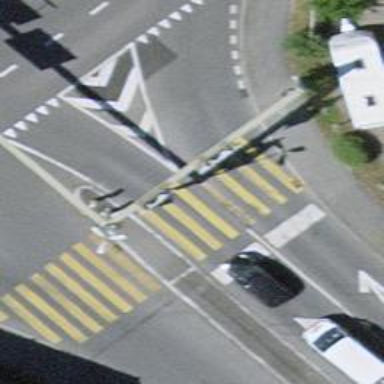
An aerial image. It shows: Road crossing with traffic signals and pedestrian island.